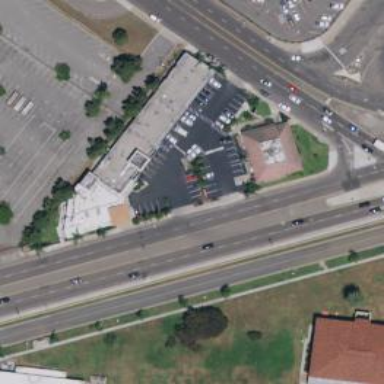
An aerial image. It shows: Retail building categorized as commercial.